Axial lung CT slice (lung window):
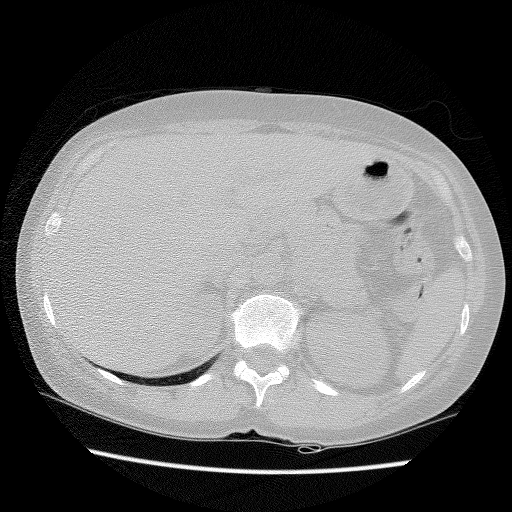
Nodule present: no